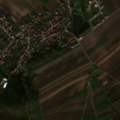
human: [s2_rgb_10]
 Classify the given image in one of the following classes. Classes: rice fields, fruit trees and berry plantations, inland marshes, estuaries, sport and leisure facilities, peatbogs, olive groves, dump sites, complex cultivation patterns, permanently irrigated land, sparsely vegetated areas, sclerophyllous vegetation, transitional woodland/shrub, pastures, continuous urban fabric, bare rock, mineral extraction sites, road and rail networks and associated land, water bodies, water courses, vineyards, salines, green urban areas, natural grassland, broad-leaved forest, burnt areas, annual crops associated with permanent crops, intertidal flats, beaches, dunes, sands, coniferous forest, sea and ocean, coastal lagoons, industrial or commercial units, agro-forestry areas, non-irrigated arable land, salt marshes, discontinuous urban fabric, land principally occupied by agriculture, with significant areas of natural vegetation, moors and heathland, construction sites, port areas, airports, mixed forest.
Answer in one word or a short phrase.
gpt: discontinuous urban fabric, non-irrigated arable land, vineyards, land principally occupied by agriculture, with significant areas of natural vegetation